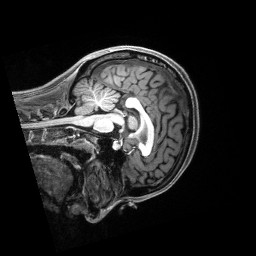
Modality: T1w
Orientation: sagittal
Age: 23
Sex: female
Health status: healthy
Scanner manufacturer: siemens
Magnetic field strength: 3 T
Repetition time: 2.5 s
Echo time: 0.00222 s